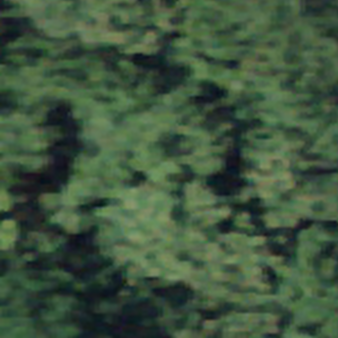
Label: other